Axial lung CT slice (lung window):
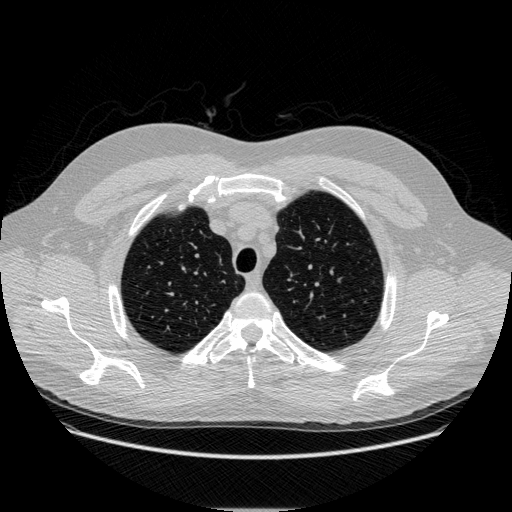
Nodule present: no